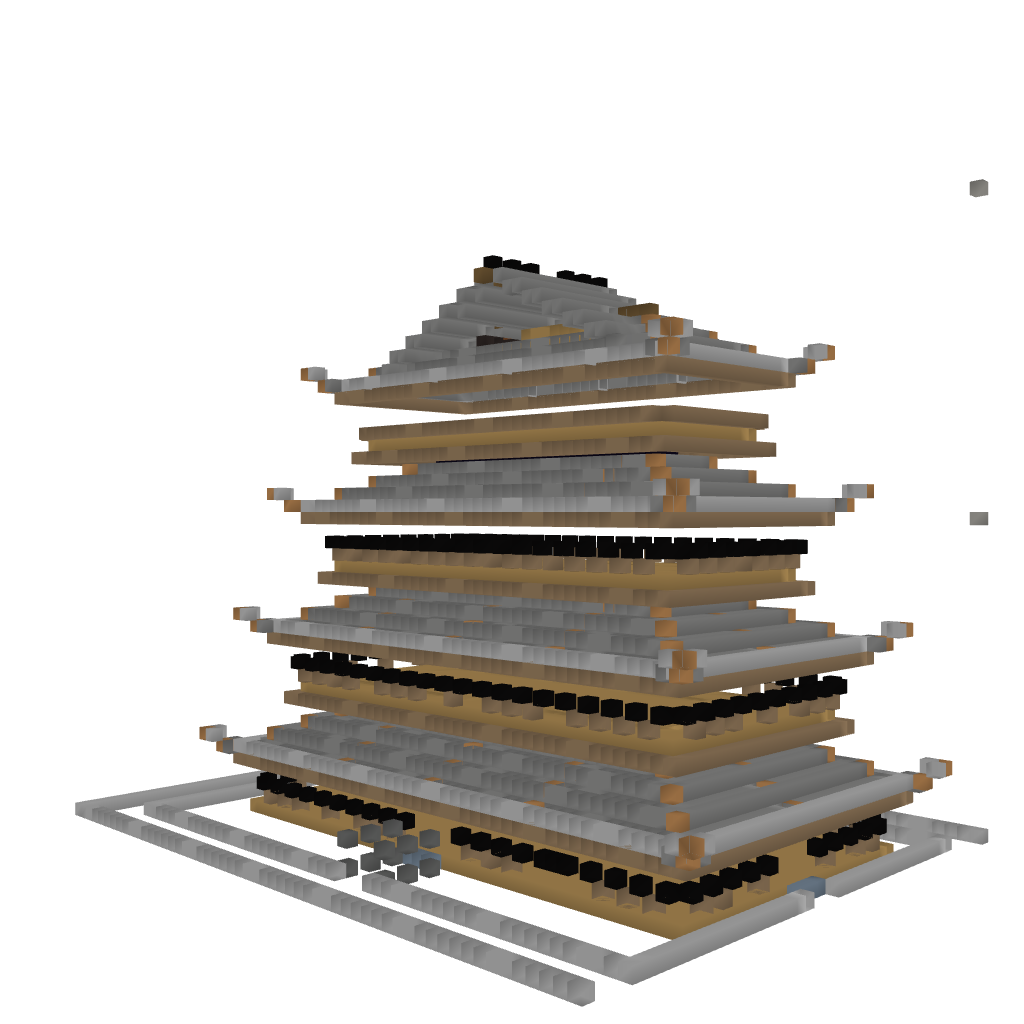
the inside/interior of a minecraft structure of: -- The Bagel Pagoda --